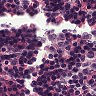
Metastatic tissue present: no